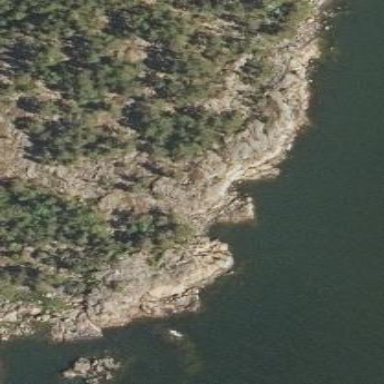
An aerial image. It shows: Landscape of bare rock.